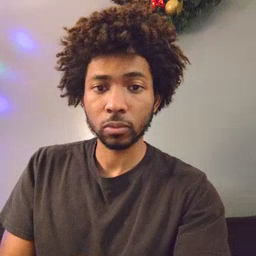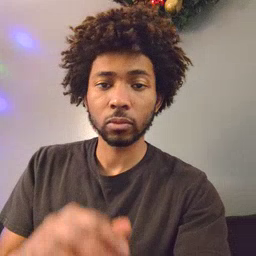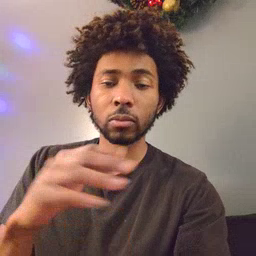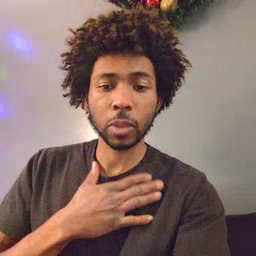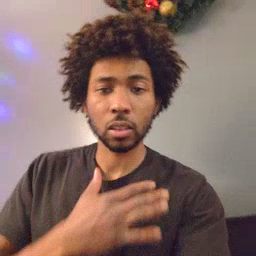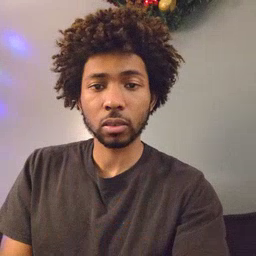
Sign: minemy